Field crop: tomato
Growth stage: 1
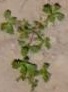
Species: portulaca